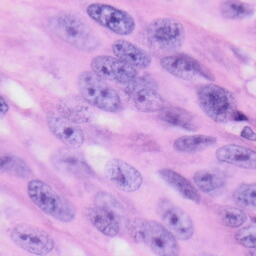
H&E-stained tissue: Skin